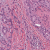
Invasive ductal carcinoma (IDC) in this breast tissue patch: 1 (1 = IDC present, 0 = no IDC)